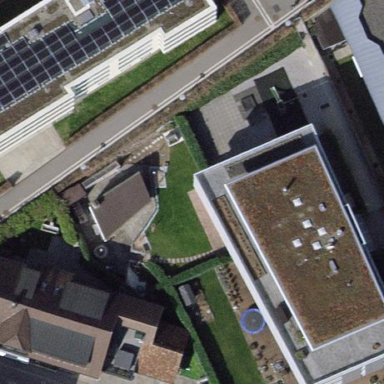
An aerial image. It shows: Flat-roofed apartment building.